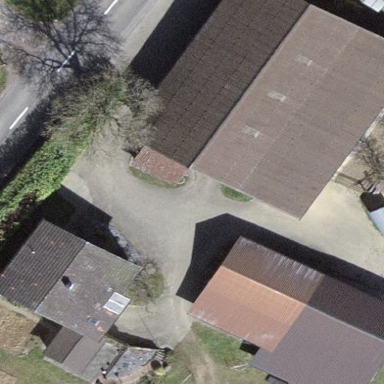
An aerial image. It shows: Farm with farmyard.